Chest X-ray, PA view. Patient: 49 years old, sex M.
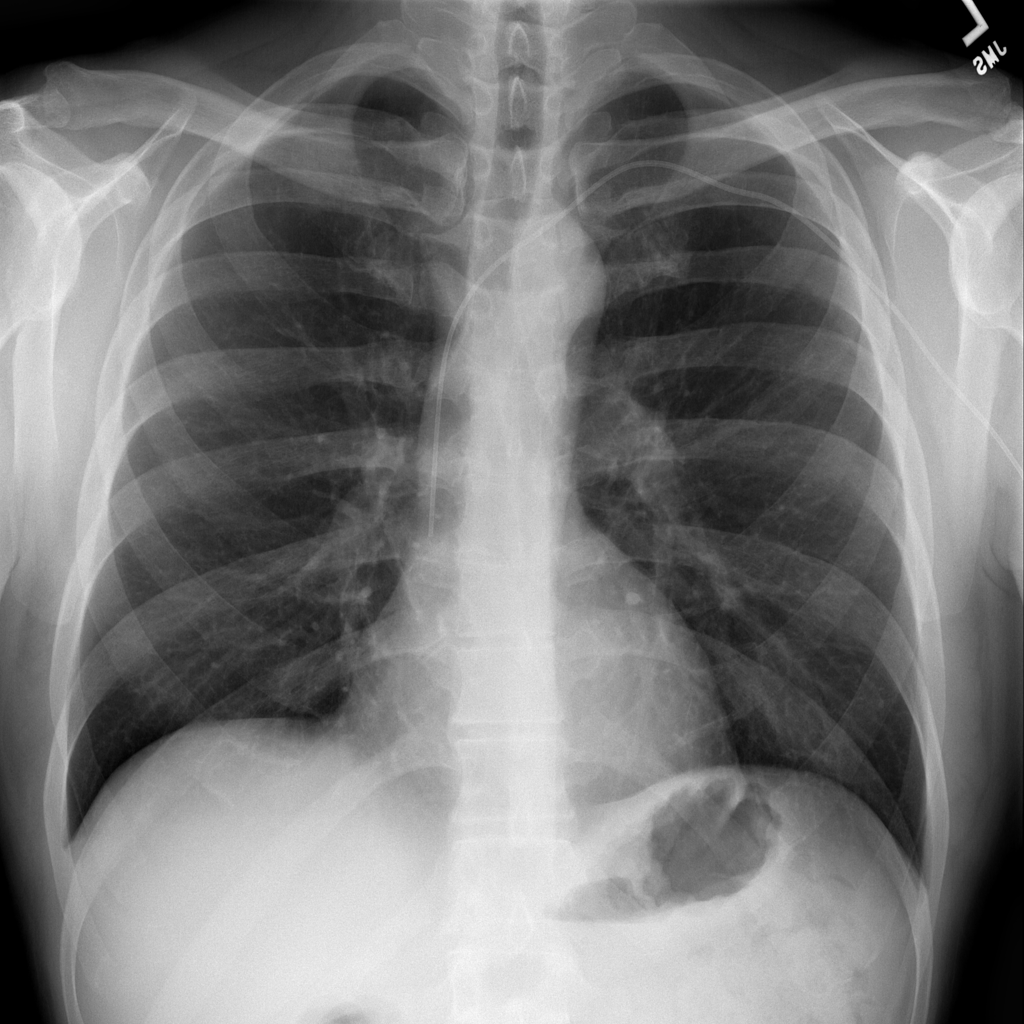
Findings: No Finding